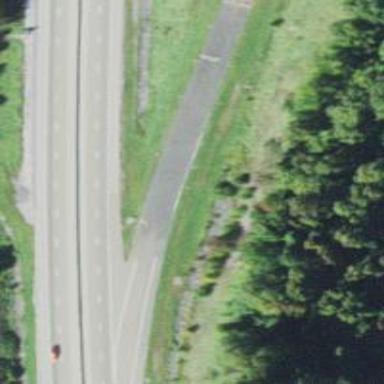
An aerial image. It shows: This is runaway truck ramp designed for emergencies on the road.